Interaction volume radius: 5 \u00c5
Interaction volume height: 20 \u00c5
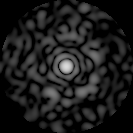
Disorder parameter: 0.8773